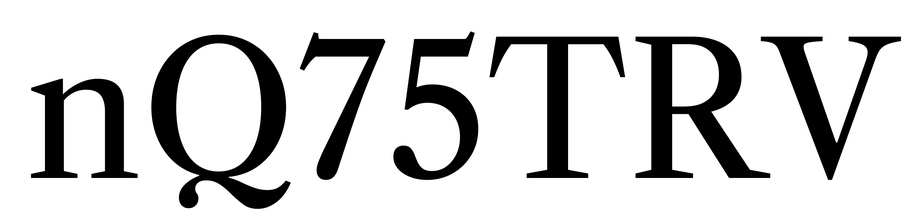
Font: LibreCaslonText_Regular